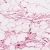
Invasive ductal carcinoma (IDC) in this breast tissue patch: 0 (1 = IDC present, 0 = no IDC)